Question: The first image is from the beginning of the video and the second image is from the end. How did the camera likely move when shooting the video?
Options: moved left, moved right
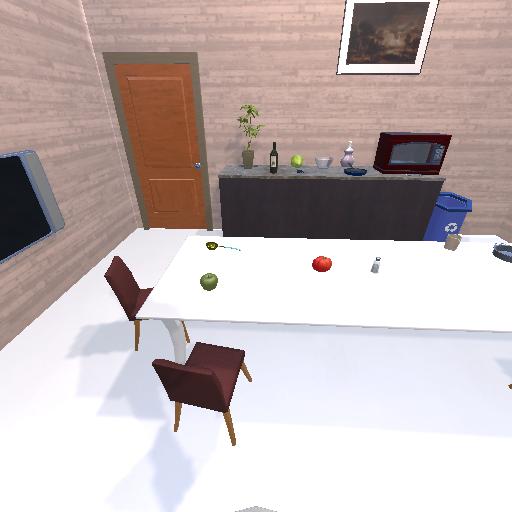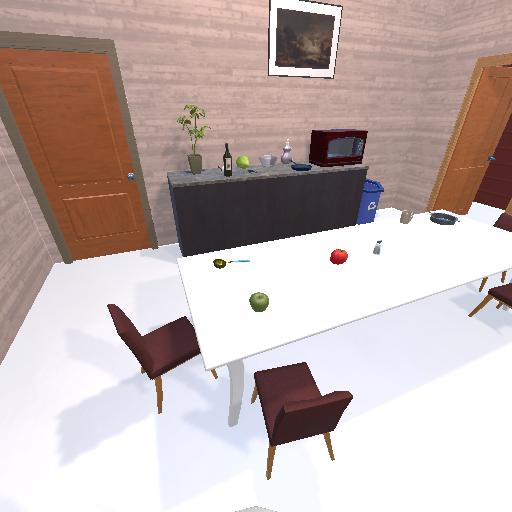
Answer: moved left